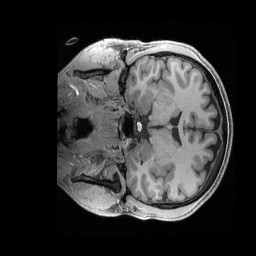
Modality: T1w
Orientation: coronal
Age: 27
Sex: male
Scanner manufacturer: siemens
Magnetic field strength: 3 T
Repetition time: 2.4 s
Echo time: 0.00228 s